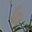
Label: 6